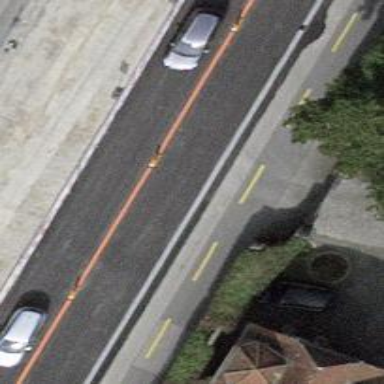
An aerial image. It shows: Asphalt sidewalk and cycleway. Both the sidewalk and cycleway have asphalt surfaces.